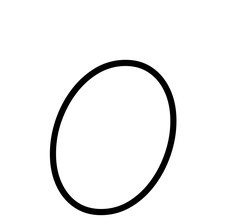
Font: Inter-Italic_Thin_Italic